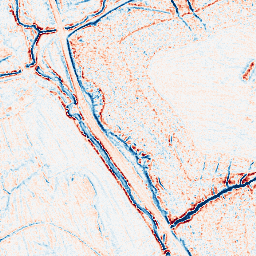
Category: edge_preserving
Decomposition family: anisotropic_diffusion
Decomposition parameters: iterations: 10
kappa: 10
gamma: 0.1
Upsampling method: sinc_blackman
Upsampling parameters: scale: 4
kernel_size: 8
Upsampling scale: 4